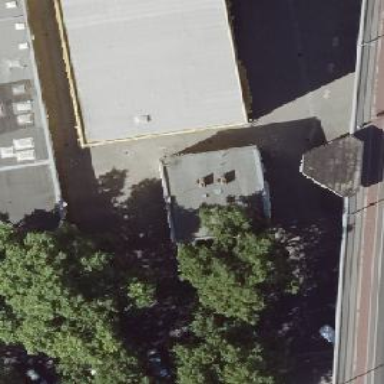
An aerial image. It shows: Office building with skillion roof shape.